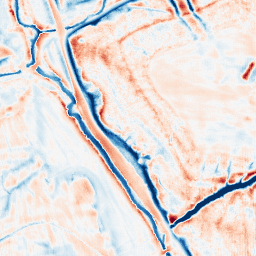
Category: edge_preserving
Decomposition family: bilateral
Decomposition parameters: d: 21
sigma_color: 25
sigma_space: 75
Upsampling method: fft_zeropad
Upsampling parameters: scale: 8
Upsampling scale: 8